Question: The following image shows the part of my web page. I am developing my site using php.

If i select an option in the 'draft' listmenu the options in the following field eg, pick 1, pick 2 will changed. I did this this using 'onchange'. I get the the id from onchange and use that id in the select query to fetch the details from the database and the fetched data will be replaced in the below listmenus.
I need it to be done by refreshing that part only and not the whole page. Is there any possibility to do that? Thanks in advance.
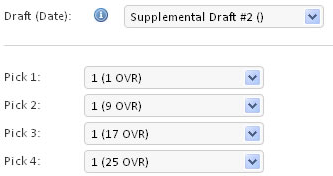
Answer: According to the question tag, you are already using jQuery. That's great.
Assuming the first select name is 'draft', that the other selects are contained in an element of id 'picks', and that that /picks.php?id=X will generate an appropriate replacement for #picks:
'''
$('select[name=draft]').change(function() {
$.get('/picks.php', {'id': $(this).val()}, function(data) {
$('#picks').html(data);
})
})
'''